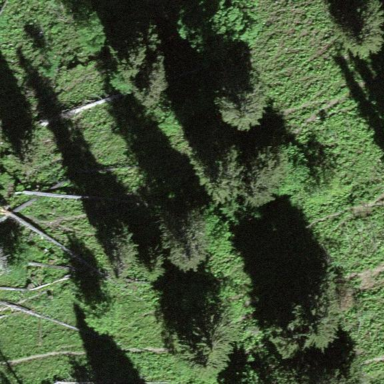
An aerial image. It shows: Forest area.